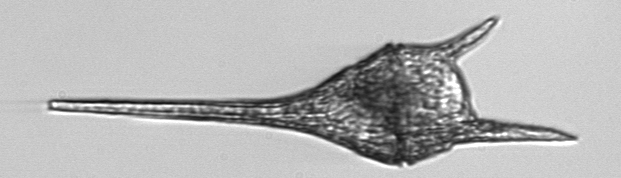
Label: Tripos_lineatus